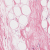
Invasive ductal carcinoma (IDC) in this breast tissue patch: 0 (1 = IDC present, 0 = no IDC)